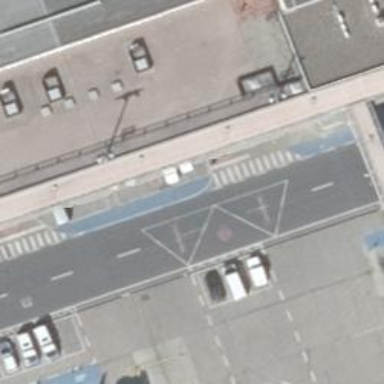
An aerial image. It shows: Footway with asphalt surface and zebra crossing.